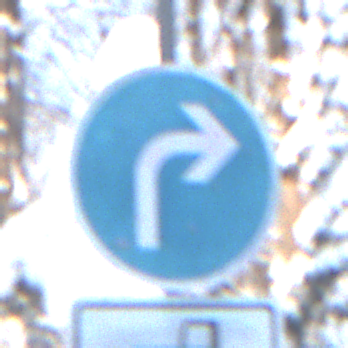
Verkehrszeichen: VorgeschriebeneFahrtrichtungRechts
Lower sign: MehrspurigeFahrzeugeFrei8
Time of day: MorningAfternoon
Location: Outdoor (Nature)
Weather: Clear
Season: Winter
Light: Natural